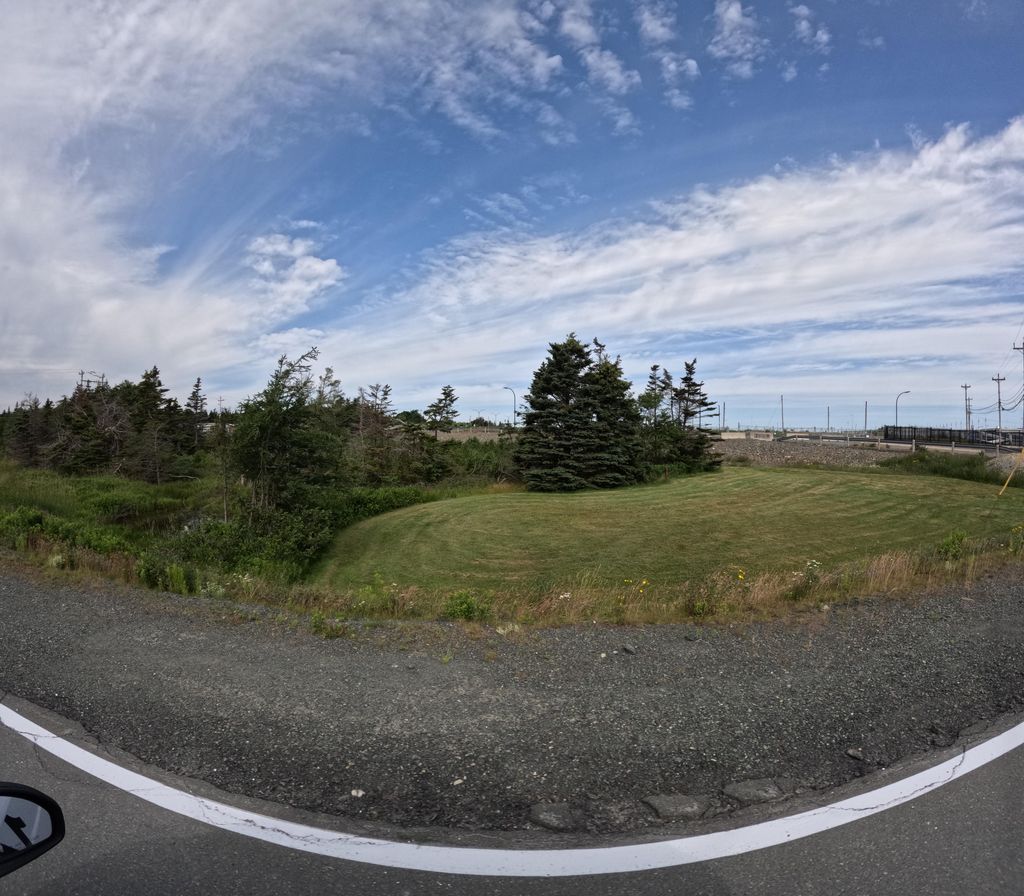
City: st_johns